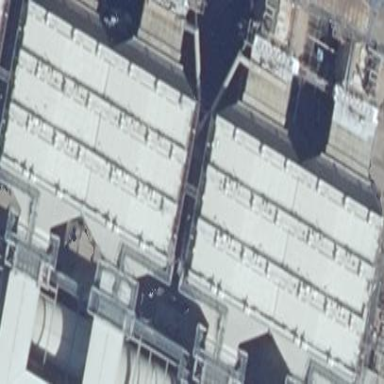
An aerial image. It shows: Industrial building.